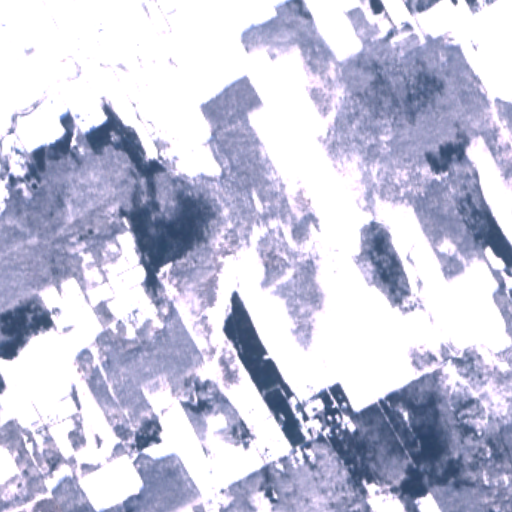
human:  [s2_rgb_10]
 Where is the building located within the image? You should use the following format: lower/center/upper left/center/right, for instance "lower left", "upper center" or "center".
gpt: There is no building in the image.